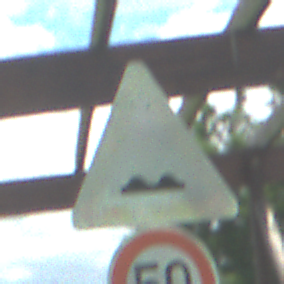
Verkehrszeichen: UnebeneFahrbahn
Zusatzzeichen unten: Geschwindigkeit50
Umgebung: Outdoor, Nature
Tageszeit: Midday
Wetter: PartlyCloudy
Licht: Natural
Jahreszeit: NotSpecified
Kontrast: HighContrast